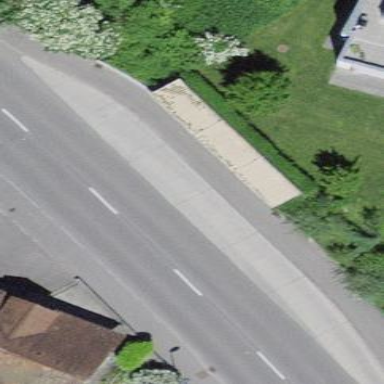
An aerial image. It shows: Flat roof shelter for public transport.